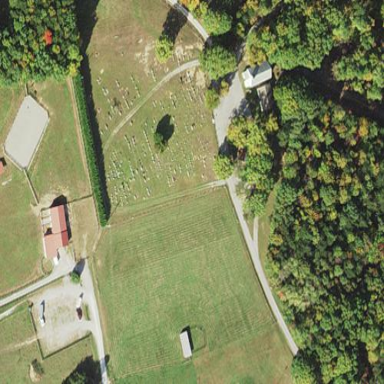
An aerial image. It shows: Cemetery.